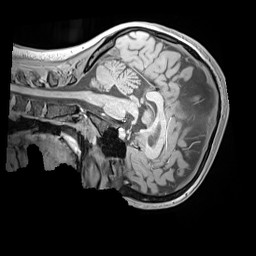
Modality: MP2RAGE
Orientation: sagittal
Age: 12
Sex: female
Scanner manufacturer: siemens
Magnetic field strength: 3 T
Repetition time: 4 s
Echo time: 0.00303 s